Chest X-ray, AP view. Patient: 42 years old, sex M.
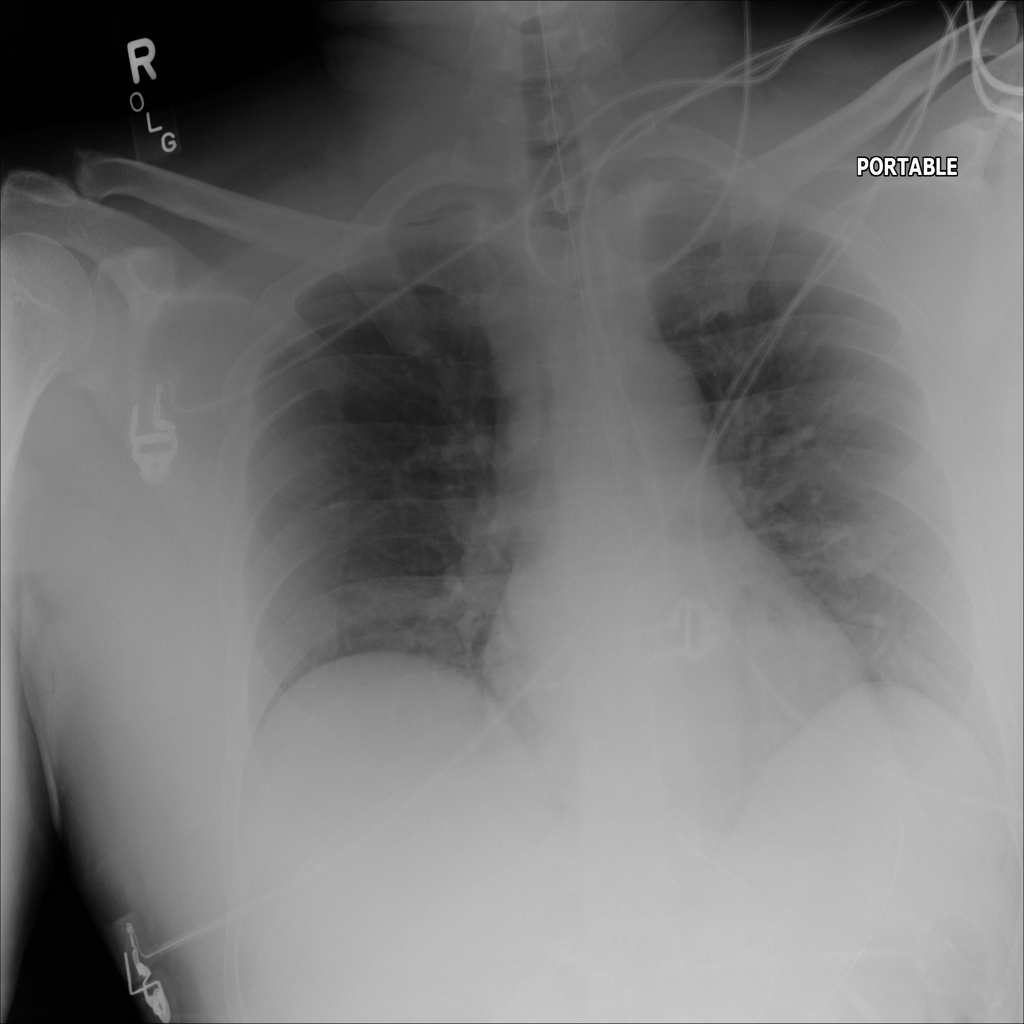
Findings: No Finding